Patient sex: M
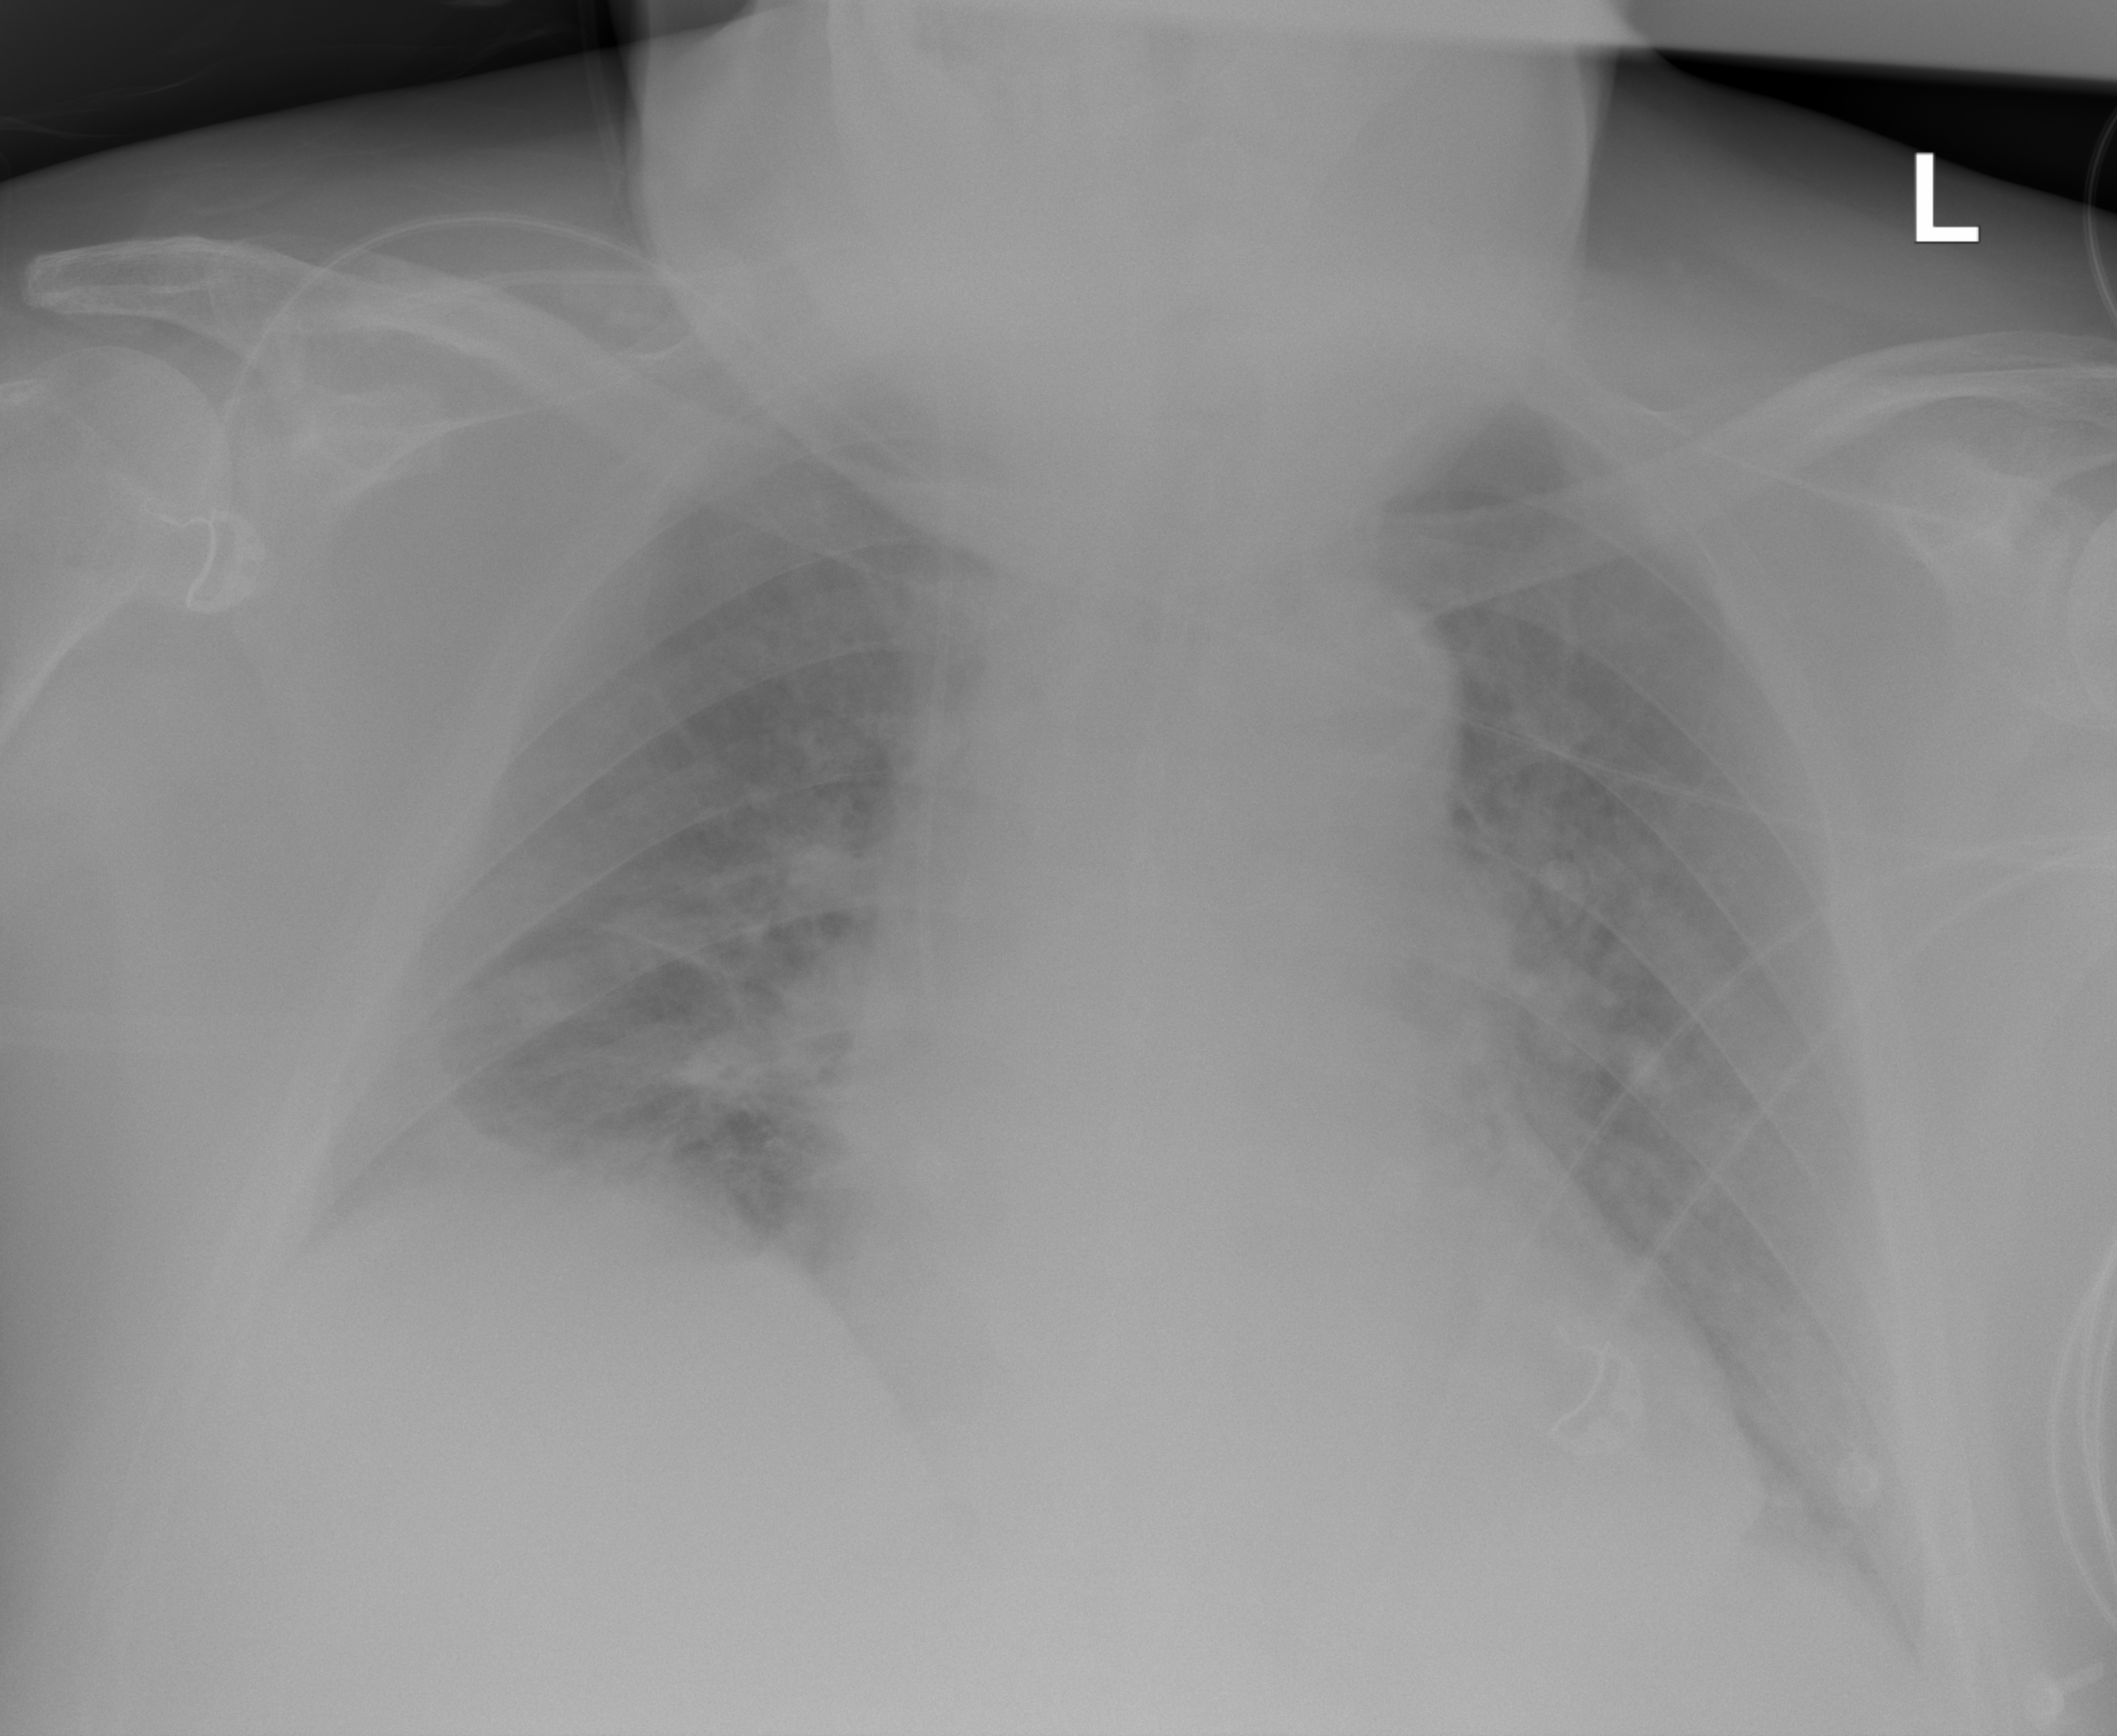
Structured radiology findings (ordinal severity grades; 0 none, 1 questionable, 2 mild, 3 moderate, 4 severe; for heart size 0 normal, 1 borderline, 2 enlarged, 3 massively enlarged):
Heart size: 2
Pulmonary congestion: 2
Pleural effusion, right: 2
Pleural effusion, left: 2
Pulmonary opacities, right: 2
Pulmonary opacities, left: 2
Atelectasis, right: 2
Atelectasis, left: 2